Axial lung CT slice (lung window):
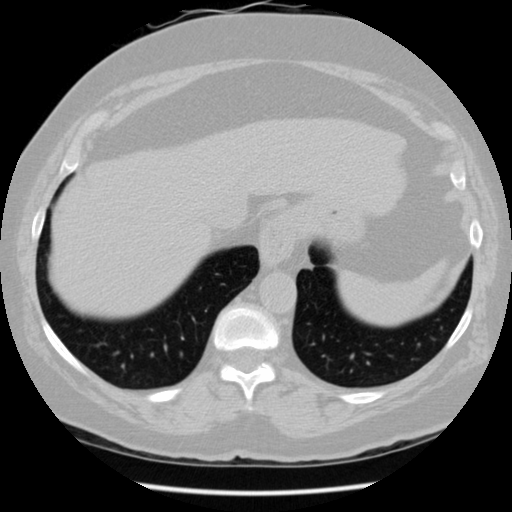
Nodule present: no